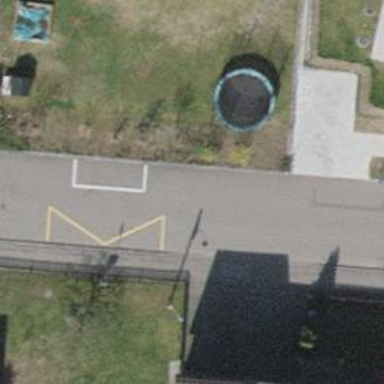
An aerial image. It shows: Bus stop with designated stop position for public transport.